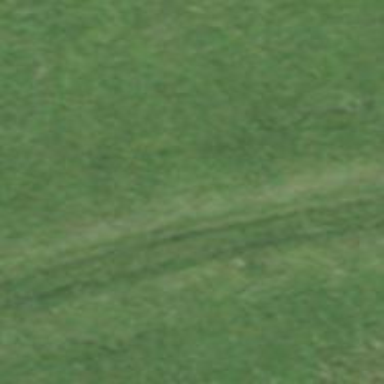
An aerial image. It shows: Unpaved track with tracktype grade4.